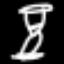
Label: hourglass